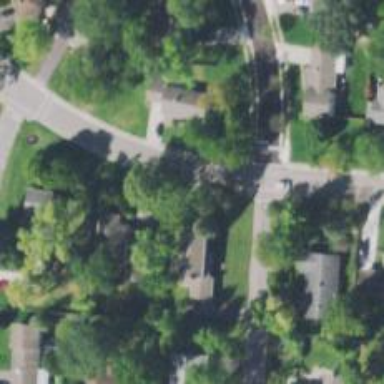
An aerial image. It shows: Residential driveway used as service road.